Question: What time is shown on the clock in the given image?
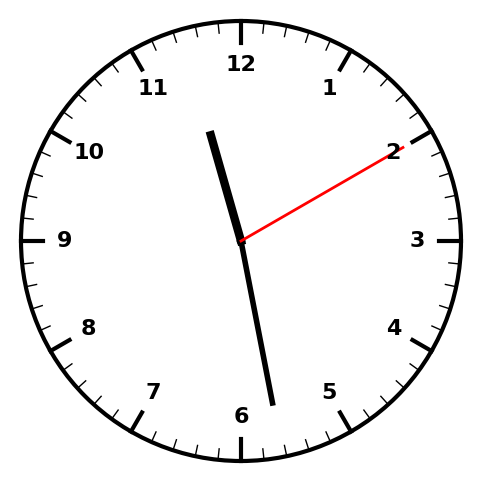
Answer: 11:28:10